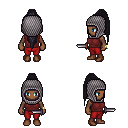
a pixel art fantasy rpg character, female body template, human, dark skin, maroon sleeveless shirt, red pants, raven extra-long topknot hairstyle, chain hood, bracelets, brown shoes, dagger, four views (front, back, left, right), 2x2 character sprite sheet, small pixel art, hard edges, no anti-aliasing